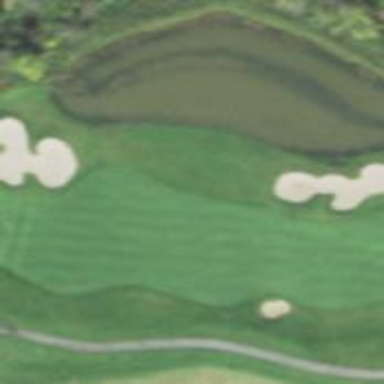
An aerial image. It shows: Golf fairway in the image.